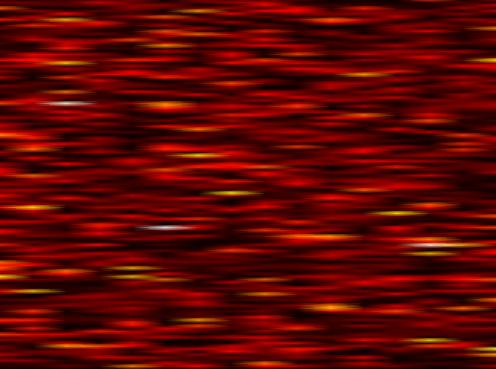
Label: FBMC